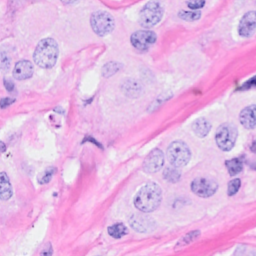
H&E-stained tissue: Breast